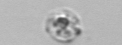
Label: Amoeba